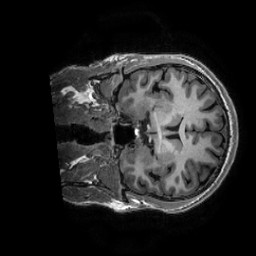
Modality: T1w
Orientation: coronal
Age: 26
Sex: male
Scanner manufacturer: ge
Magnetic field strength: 3 T
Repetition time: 0.0073 s
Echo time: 0.003 s